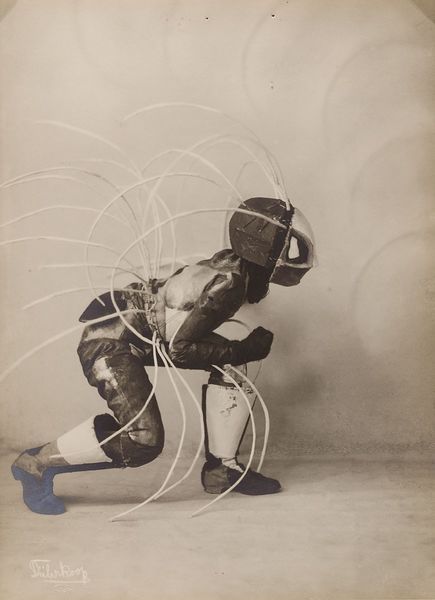
Titel: Tanzmaske 'Toboggan Frau' von Lavinia Schulz
Künstler: Minya Diez-Dührkoop
Standort: Hamburg
Institution: Museum für Kunst und Gewerbe Hamburg
Schlagwörter: silber, tanzen, foto, fotografie, photographie, maske, photo, karton, lichtbild, silbergelatine, theaterfotografie, brom, silbergelatinepapier, bromsilbergelatinepapier, entwicklungspapier, gelatinepapier, schwarzweißpositivverfahren, silbersalzverfahren, schwarzweißfotografie, theaterphotographie, maskentanz, bühnenkunst